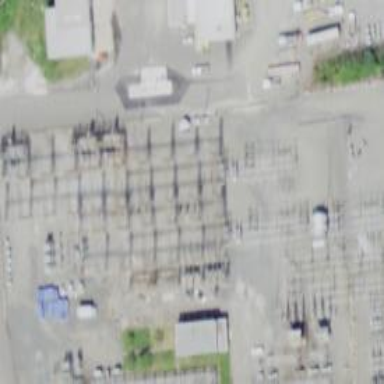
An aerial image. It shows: Switch for power supply.